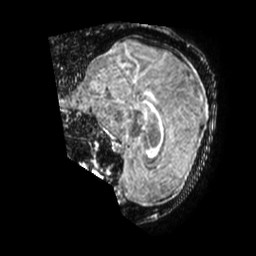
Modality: FLAIR
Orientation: sagittal
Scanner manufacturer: philips
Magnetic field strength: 1.5 T
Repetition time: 8 s
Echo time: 0.2856 s